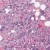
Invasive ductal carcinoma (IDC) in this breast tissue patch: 1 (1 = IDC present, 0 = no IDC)